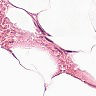
Metastatic tissue present: no